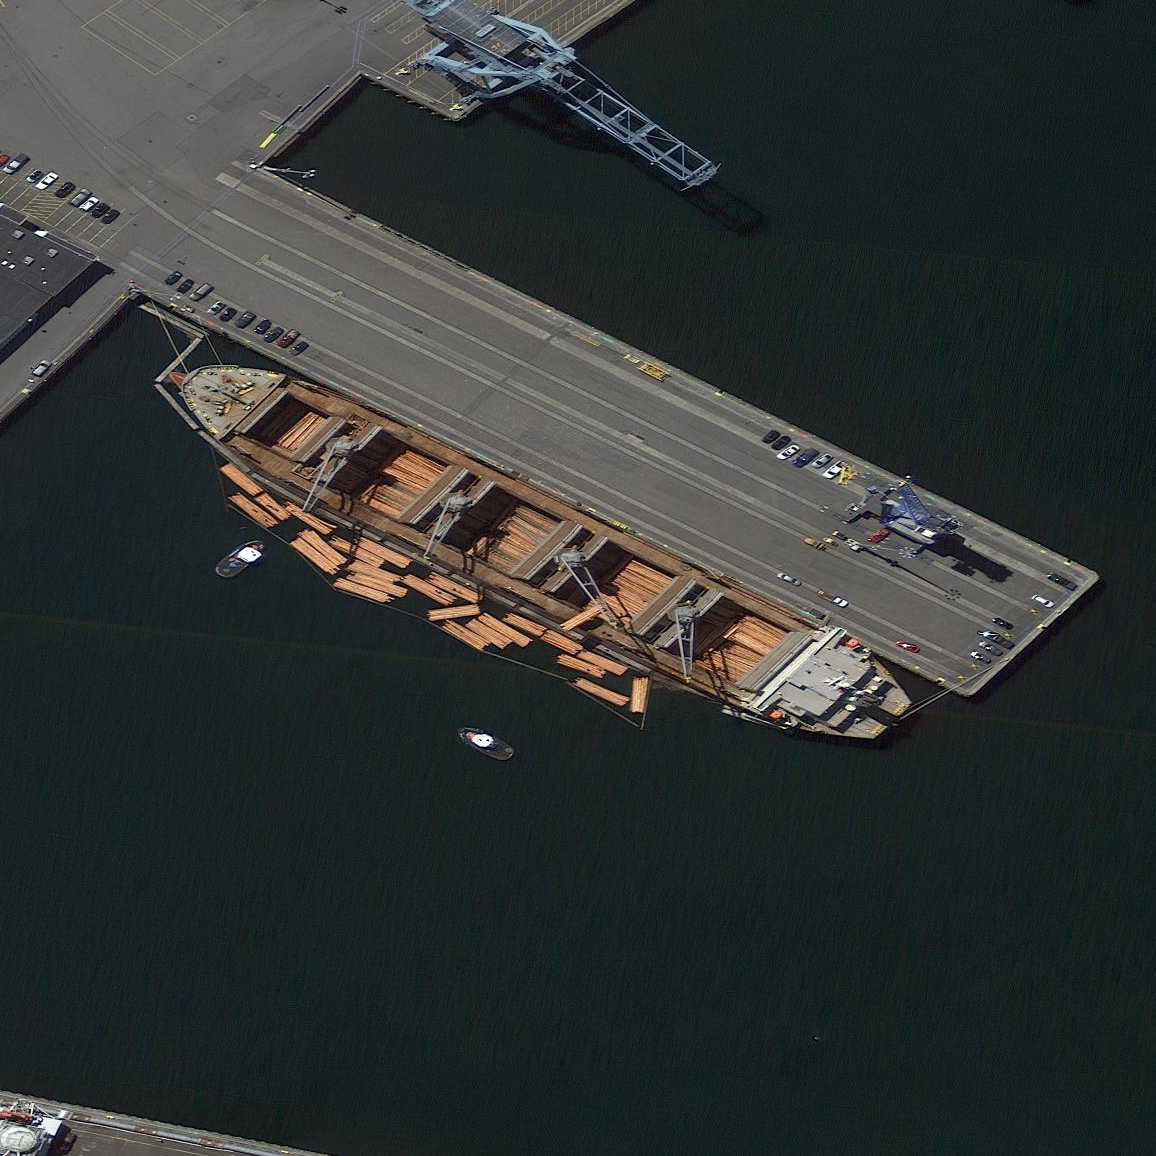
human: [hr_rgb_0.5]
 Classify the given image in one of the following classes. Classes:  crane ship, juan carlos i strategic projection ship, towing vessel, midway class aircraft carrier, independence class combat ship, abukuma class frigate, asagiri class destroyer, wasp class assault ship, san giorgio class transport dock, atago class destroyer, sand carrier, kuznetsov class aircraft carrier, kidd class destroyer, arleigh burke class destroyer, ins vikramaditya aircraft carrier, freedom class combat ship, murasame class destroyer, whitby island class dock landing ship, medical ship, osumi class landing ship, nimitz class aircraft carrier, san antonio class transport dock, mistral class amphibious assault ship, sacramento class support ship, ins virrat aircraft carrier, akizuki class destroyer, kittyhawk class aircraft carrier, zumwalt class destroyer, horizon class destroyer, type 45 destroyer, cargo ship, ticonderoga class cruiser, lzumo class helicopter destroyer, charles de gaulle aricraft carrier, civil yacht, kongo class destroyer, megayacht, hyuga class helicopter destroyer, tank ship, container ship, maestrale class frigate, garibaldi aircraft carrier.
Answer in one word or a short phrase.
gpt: Cargo ship